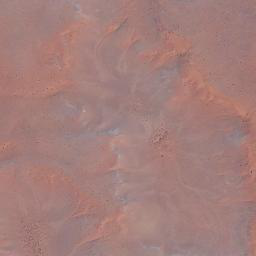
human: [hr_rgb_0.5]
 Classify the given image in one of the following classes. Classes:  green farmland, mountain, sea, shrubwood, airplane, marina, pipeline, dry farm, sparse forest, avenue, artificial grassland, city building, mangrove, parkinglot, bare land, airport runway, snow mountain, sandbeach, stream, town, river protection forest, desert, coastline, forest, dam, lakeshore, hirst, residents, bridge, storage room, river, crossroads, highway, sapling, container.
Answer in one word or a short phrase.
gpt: desert